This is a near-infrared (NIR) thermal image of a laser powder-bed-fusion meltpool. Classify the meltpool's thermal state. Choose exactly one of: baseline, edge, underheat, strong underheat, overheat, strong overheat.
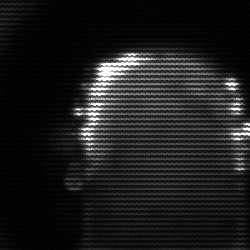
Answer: baseline